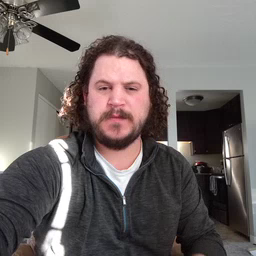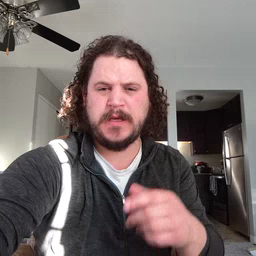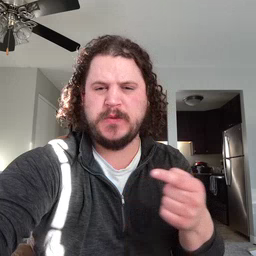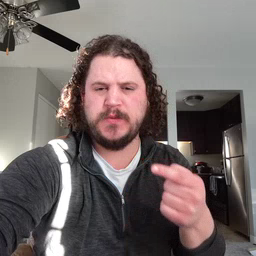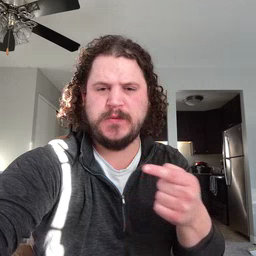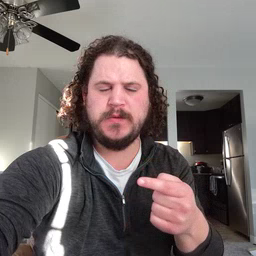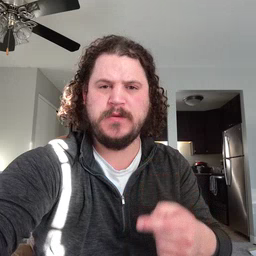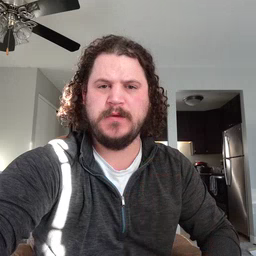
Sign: owie